Aerial crown-view tile of a tropical tree (Barro Colorado Island, Panama), acquired 20240716:
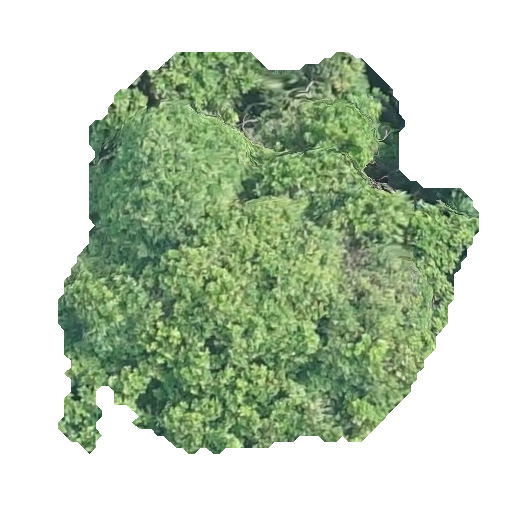
Species: Anacardium excelsum
GBIF accepted scientific name: Anacardium excelsum
Crown area: 199.178 m²